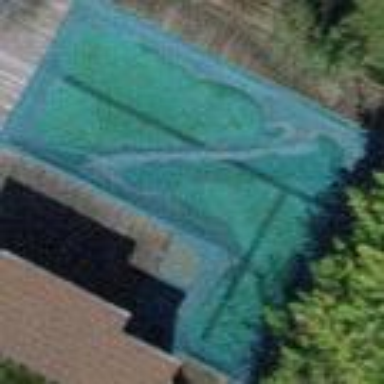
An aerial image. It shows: Swimming pool located in leisure land.